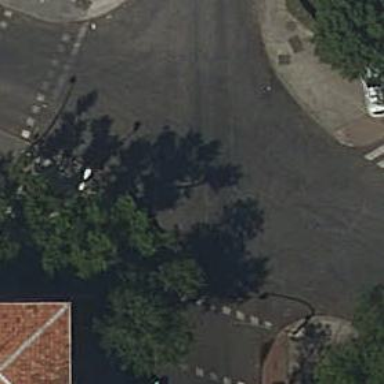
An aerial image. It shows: Road with traffic signals.